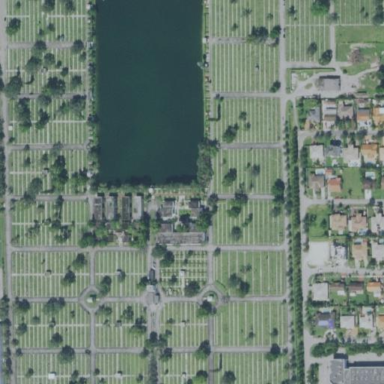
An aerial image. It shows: Cemetery.